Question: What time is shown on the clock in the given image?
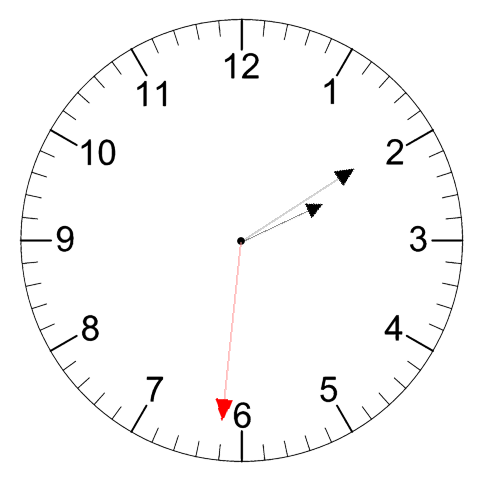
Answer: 02:09:31